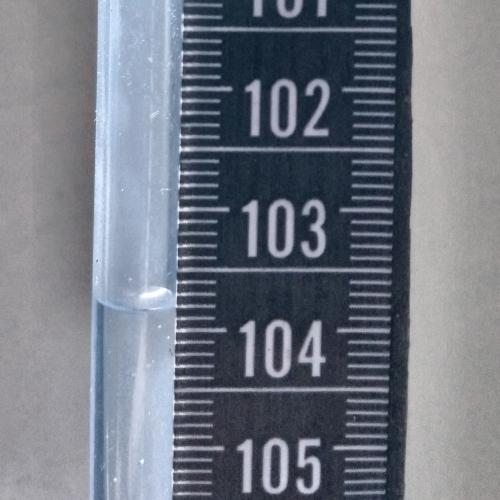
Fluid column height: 103.8 cm